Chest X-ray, PA view. Patient: 65 years old, sex M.
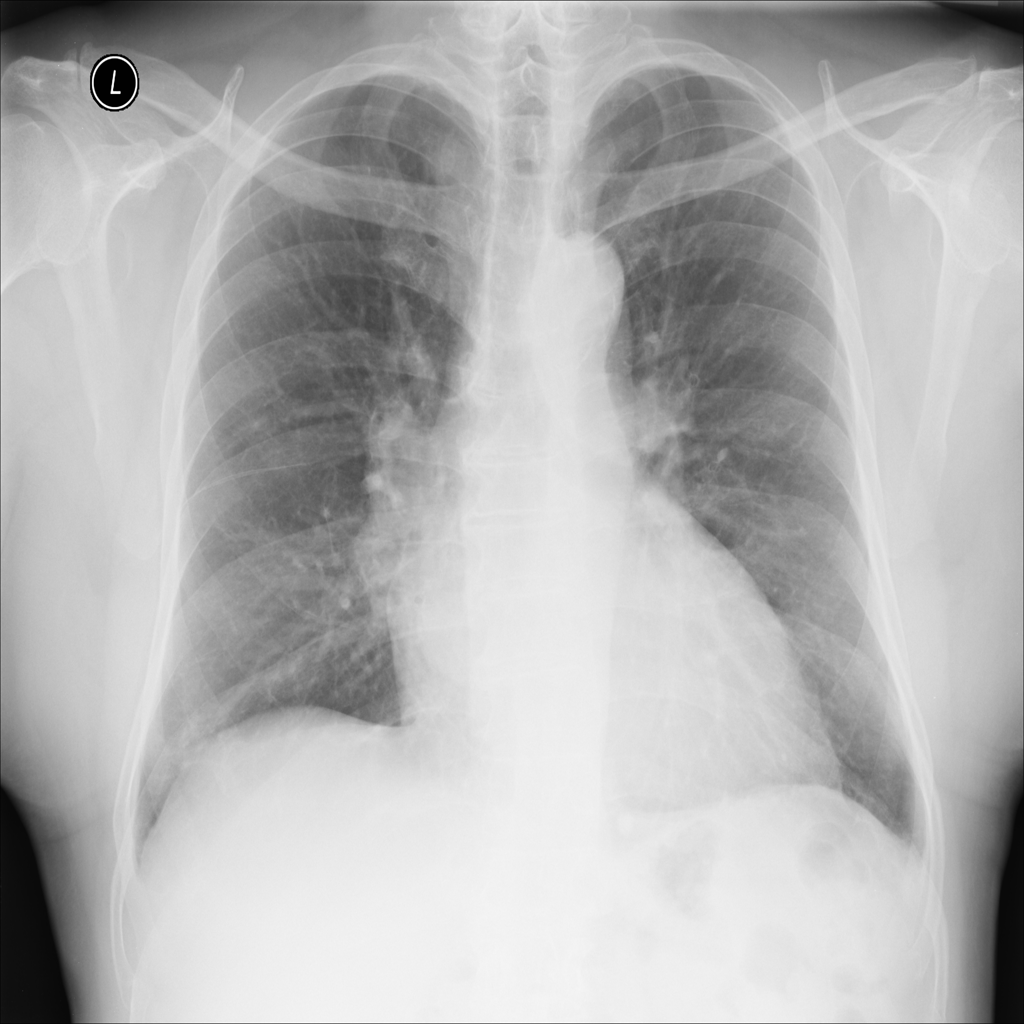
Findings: Cardiomegaly